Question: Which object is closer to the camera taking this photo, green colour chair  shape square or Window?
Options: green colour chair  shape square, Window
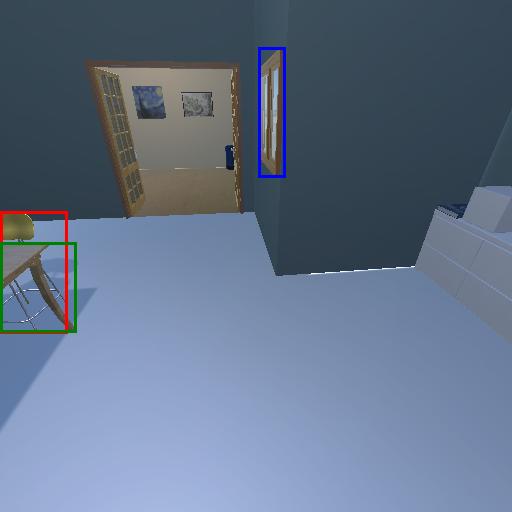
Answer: green colour chair  shape square